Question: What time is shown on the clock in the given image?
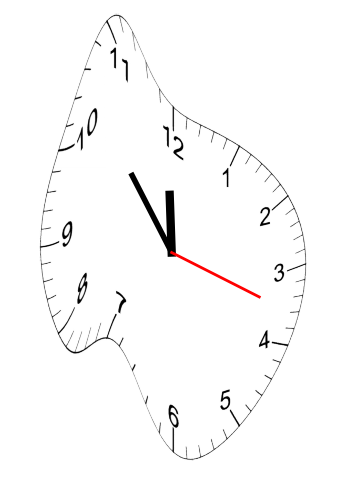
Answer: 11:53:18